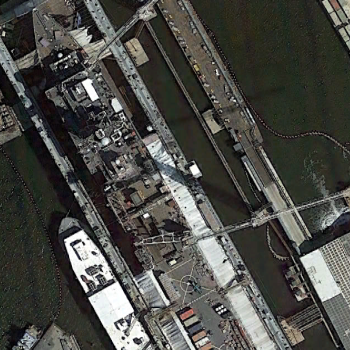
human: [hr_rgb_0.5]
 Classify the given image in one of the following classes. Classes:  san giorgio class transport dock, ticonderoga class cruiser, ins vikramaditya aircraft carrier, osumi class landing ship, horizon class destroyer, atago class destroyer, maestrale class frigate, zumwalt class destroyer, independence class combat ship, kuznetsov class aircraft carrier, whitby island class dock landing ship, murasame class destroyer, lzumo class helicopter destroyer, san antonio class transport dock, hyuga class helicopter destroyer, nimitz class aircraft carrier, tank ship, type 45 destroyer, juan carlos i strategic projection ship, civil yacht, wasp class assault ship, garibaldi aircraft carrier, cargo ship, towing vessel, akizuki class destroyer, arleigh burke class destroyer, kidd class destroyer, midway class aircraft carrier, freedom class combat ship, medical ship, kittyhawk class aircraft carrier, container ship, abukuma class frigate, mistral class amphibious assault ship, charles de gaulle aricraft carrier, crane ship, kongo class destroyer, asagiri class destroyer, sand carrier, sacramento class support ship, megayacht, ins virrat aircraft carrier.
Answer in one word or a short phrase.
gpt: Whitby Island class dock landing ship